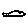
Label: fish